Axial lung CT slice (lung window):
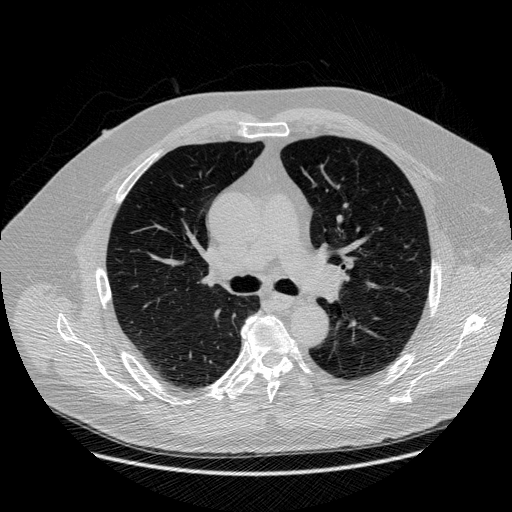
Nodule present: no